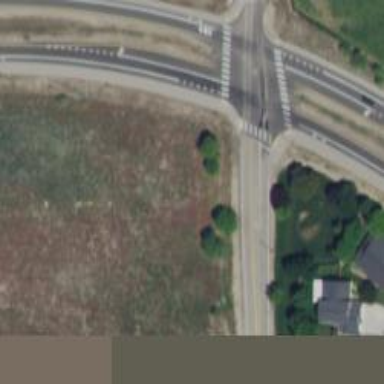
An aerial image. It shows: Marked road crossing.